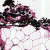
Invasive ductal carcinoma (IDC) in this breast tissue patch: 0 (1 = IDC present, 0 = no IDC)